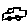
Label: car